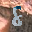
Label: 8